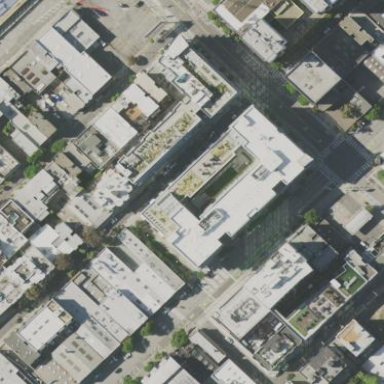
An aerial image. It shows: Mixed-use building.